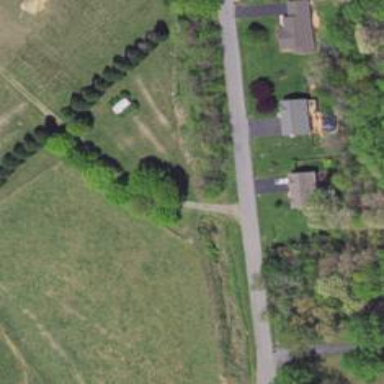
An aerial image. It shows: Driveway leading to service road.